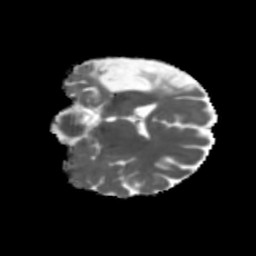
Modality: MD
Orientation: coronal
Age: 36
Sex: female
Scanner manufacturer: siemens
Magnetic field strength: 3 T
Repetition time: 5.47 s
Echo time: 0.0854 s